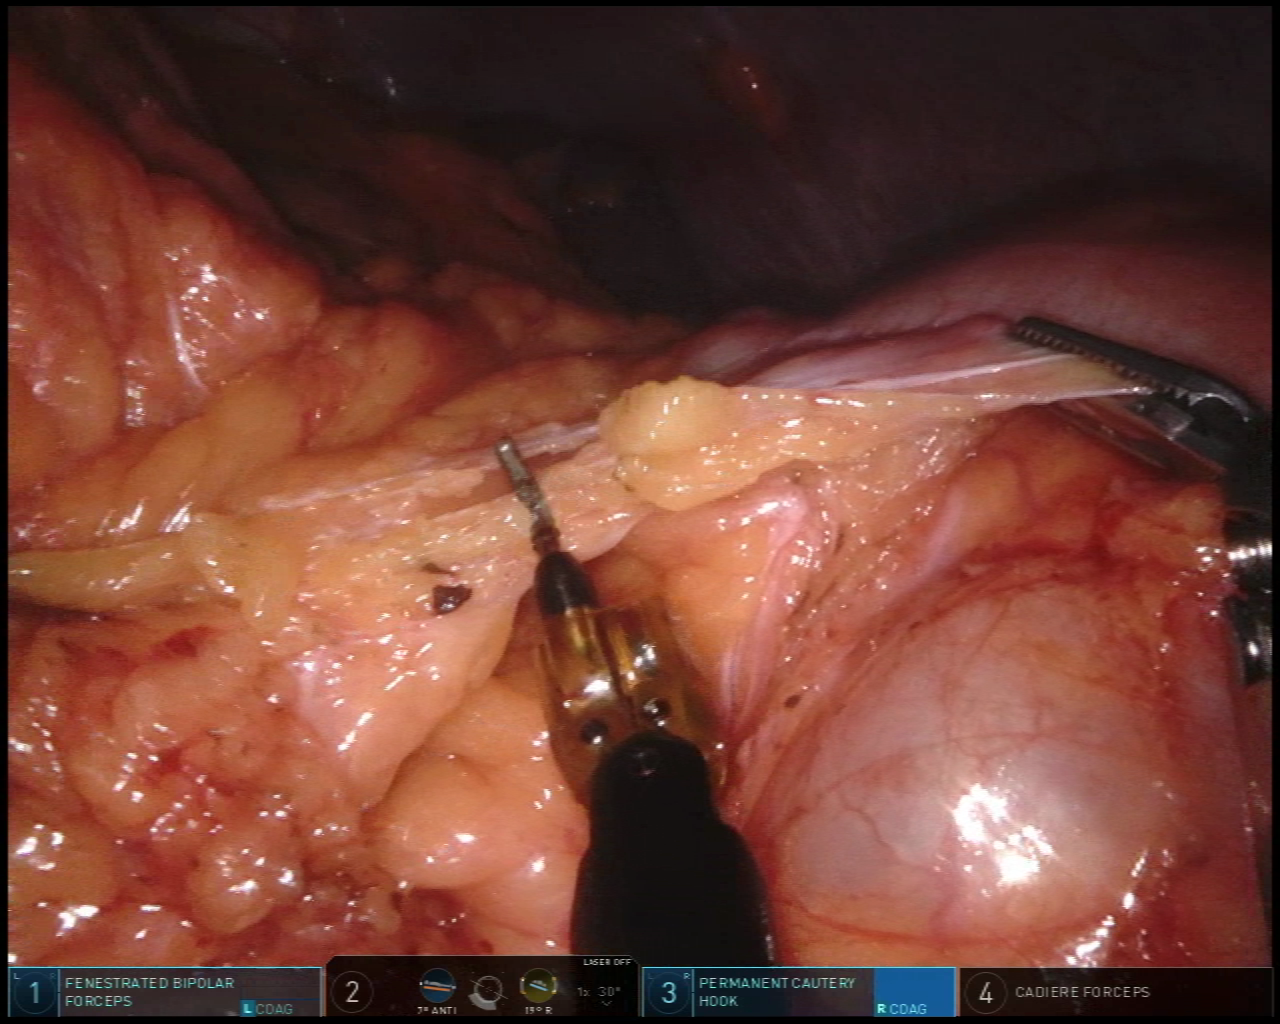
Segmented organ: spleen
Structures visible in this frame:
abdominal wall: yes
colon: yes
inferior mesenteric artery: no
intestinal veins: no
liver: no
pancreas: no
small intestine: no
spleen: yes
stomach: no
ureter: no
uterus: no
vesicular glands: no